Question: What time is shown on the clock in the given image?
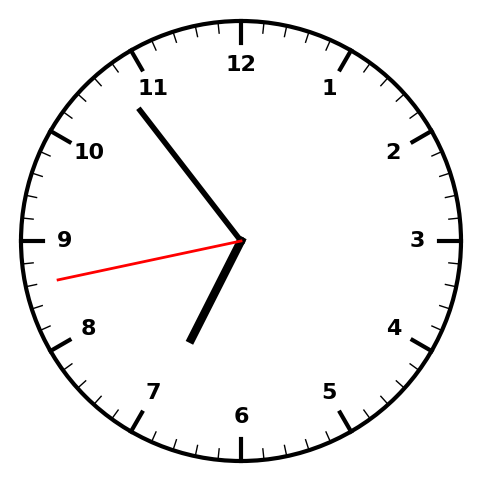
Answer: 06:53:43